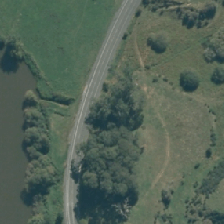
Land cover: deciduous_hardwood